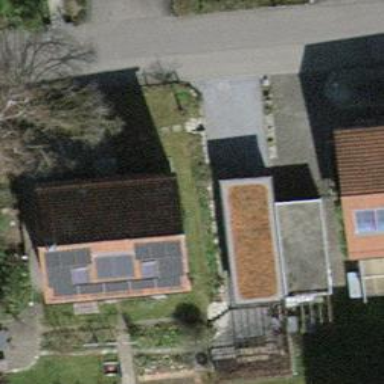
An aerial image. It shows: Building with tile roof.